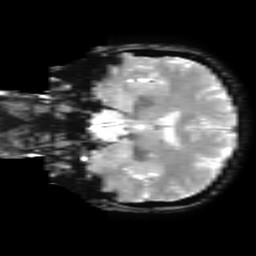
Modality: T2starw
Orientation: coronal
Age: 62
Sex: female
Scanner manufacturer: ge
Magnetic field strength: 3 T
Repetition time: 0.65 s
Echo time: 0.02 s